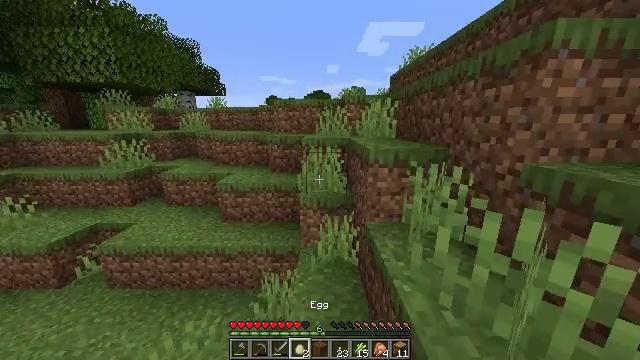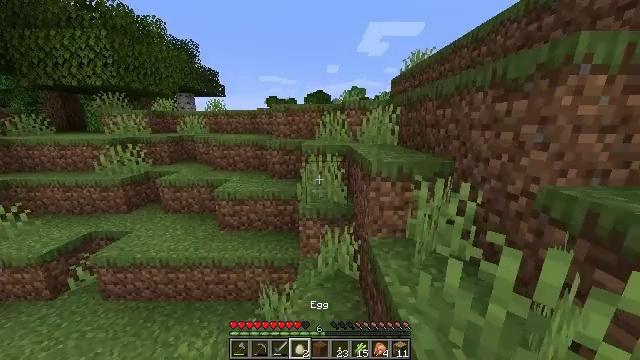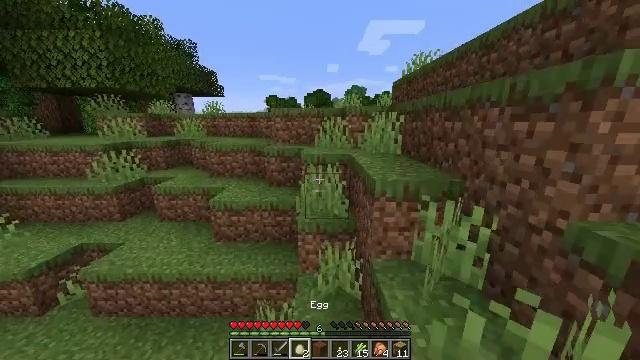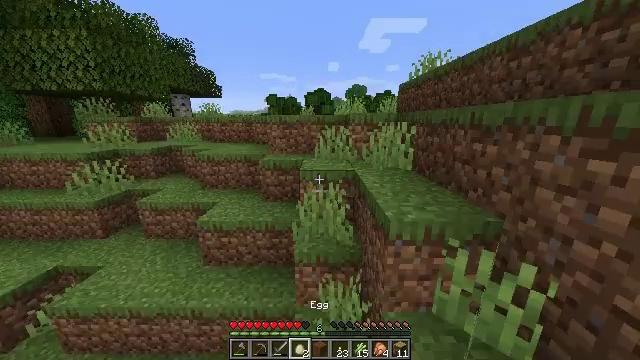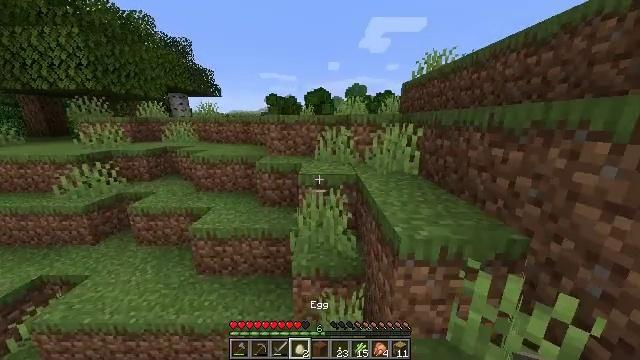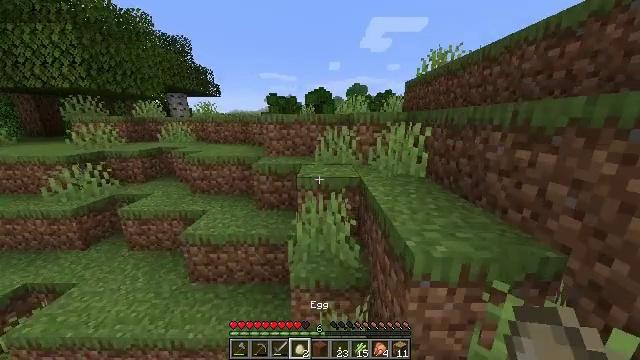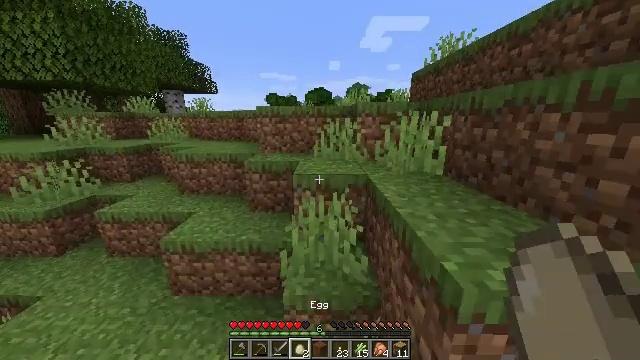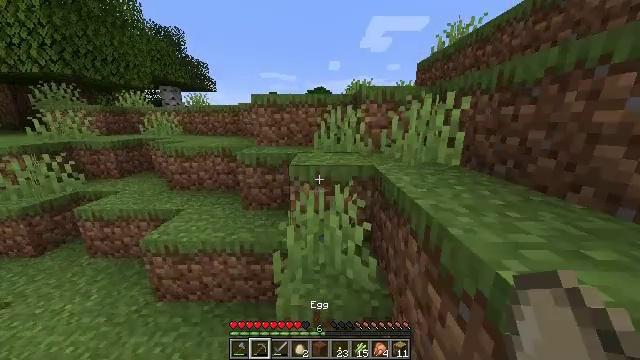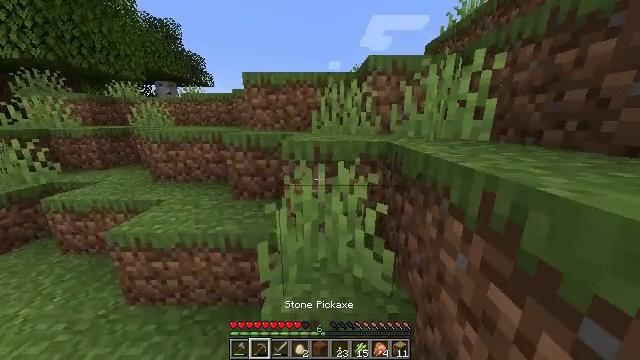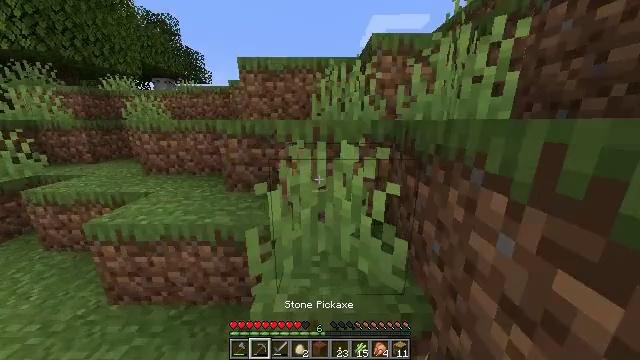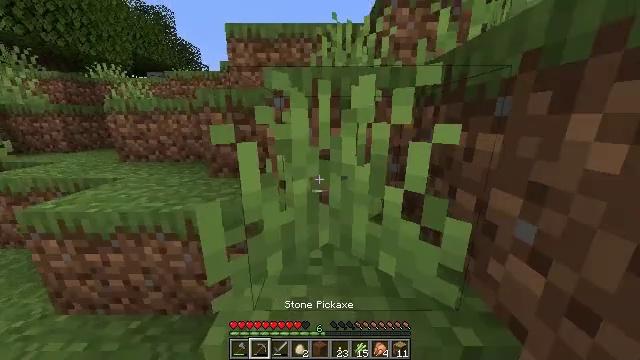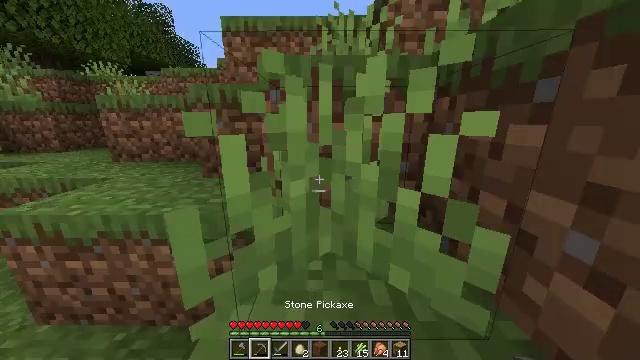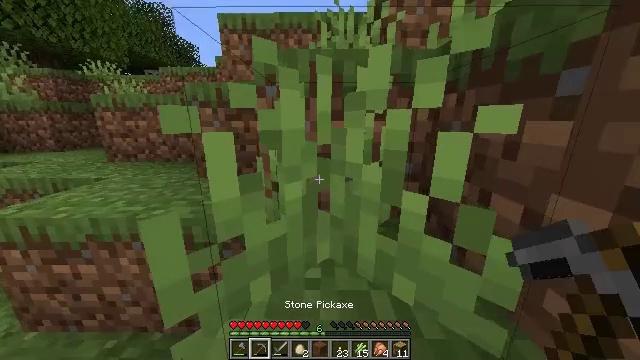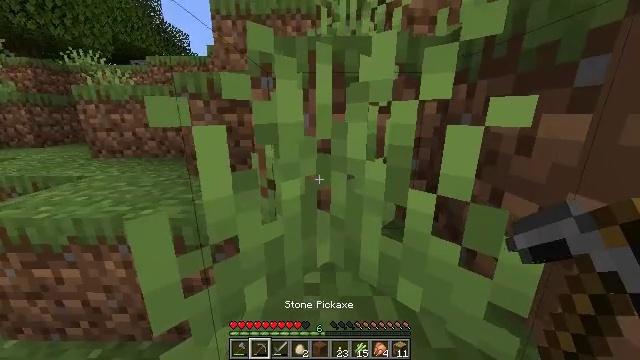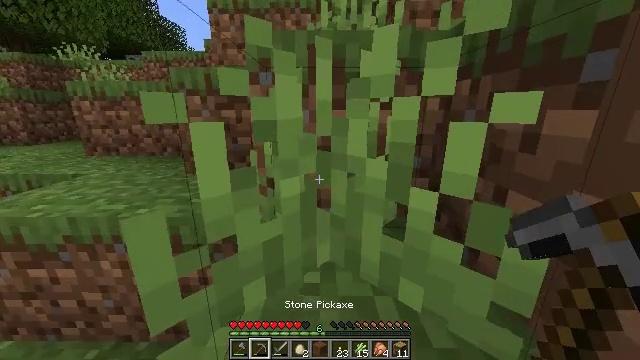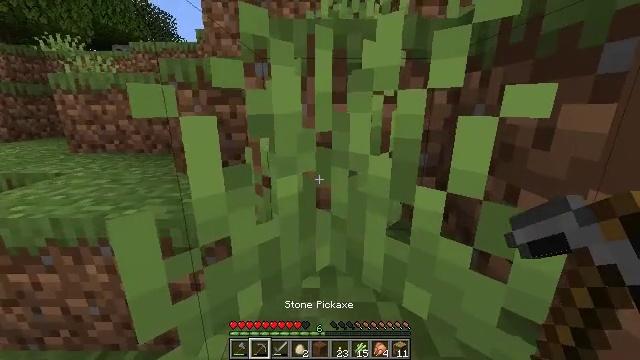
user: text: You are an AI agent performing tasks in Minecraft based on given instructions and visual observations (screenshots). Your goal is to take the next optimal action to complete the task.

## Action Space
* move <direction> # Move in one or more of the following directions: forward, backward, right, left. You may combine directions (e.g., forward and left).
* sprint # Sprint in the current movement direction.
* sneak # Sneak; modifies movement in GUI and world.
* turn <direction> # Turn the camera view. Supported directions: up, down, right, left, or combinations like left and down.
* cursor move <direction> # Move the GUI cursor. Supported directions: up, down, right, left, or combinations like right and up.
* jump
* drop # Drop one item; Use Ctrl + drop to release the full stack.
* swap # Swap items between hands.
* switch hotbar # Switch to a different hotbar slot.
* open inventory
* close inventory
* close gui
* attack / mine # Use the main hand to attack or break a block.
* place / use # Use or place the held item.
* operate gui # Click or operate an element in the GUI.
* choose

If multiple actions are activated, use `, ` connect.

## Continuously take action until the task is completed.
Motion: motion action
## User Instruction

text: Pick up the lilac.
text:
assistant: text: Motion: move forward, jump
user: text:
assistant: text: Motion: move forward
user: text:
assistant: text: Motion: move forward
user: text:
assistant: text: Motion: move forward
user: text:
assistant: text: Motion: move forward
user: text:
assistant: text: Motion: move forward
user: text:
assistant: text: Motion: move forward, switch to hotbar 2
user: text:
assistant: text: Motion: move forward, switch to hotbar 2
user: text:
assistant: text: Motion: move forward, switch to hotbar 2
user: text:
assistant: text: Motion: move forward, switch to hotbar 2
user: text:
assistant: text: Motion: move forward, switch to hotbar 2
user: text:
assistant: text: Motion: move forward
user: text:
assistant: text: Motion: move forward
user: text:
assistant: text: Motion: move forward
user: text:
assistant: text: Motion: move forward
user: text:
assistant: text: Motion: move forward, switch to hotbar 3
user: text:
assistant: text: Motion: move forward, switch to hotbar 3
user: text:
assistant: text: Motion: move forward, switch to hotbar 3
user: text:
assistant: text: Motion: move forward, jump, switch to hotbar 3
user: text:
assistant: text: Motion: move forward, jump
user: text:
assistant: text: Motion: move forward, jump
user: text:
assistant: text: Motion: move forward, jump
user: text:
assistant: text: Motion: move forward
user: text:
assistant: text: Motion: move forward and move left
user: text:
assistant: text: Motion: move forward and move left
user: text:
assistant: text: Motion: move forward and move left
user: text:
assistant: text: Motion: move forward
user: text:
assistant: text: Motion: move forward, jump
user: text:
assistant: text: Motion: move forward, jump
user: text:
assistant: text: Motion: move forward, jump